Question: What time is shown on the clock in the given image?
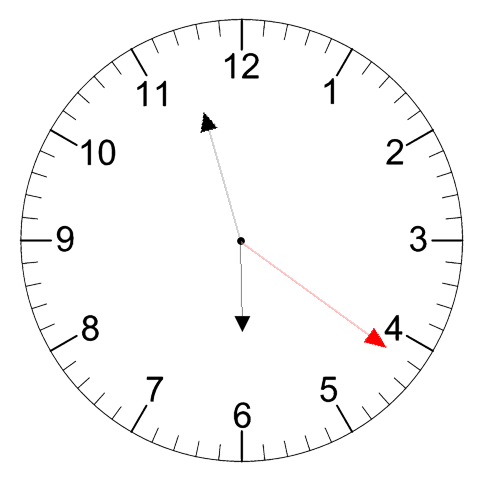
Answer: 05:57:21